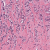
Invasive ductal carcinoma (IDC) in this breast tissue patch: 1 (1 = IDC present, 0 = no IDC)